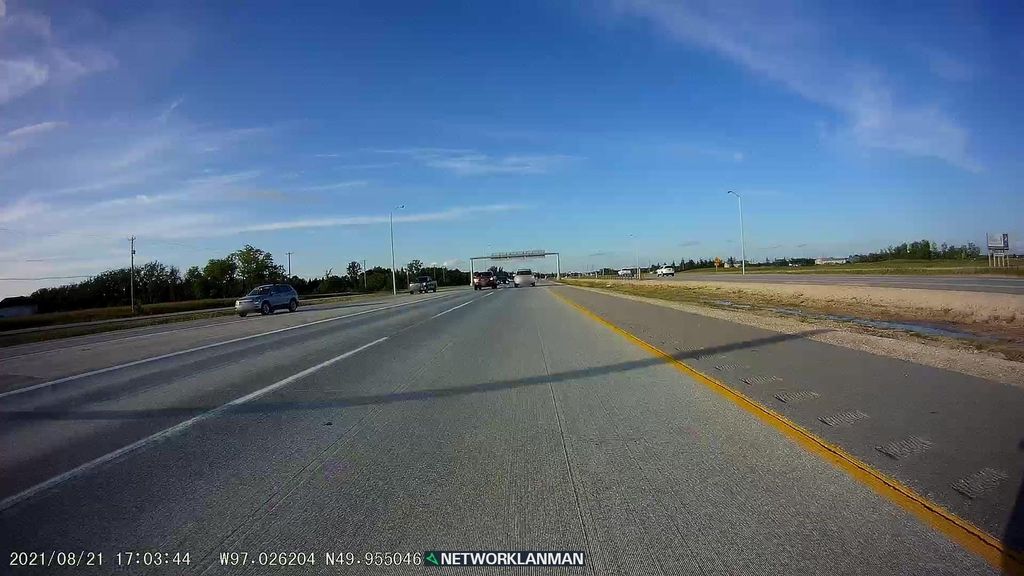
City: winnipeg